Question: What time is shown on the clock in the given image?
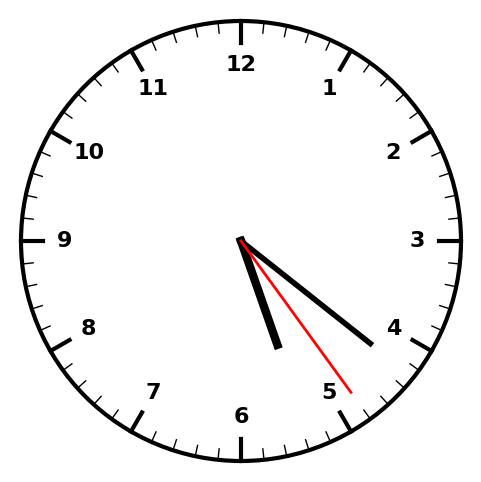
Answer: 05:21:24